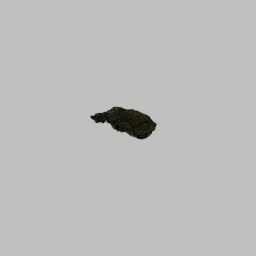
Label: nature